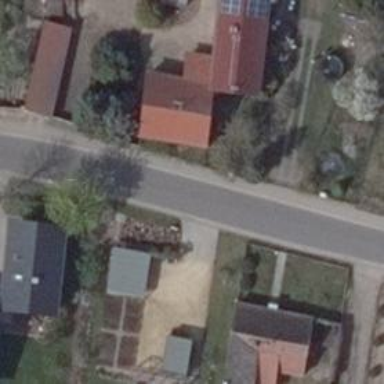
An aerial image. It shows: Smooth asphalt road in residential area.